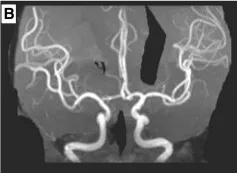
MRI, MRA and HR MRI findings of Case 2. (B) MR angiography of the MCA is normal.
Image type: radiology (mri)